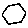
Label: hexagon